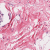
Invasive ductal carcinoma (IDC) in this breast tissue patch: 0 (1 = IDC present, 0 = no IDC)